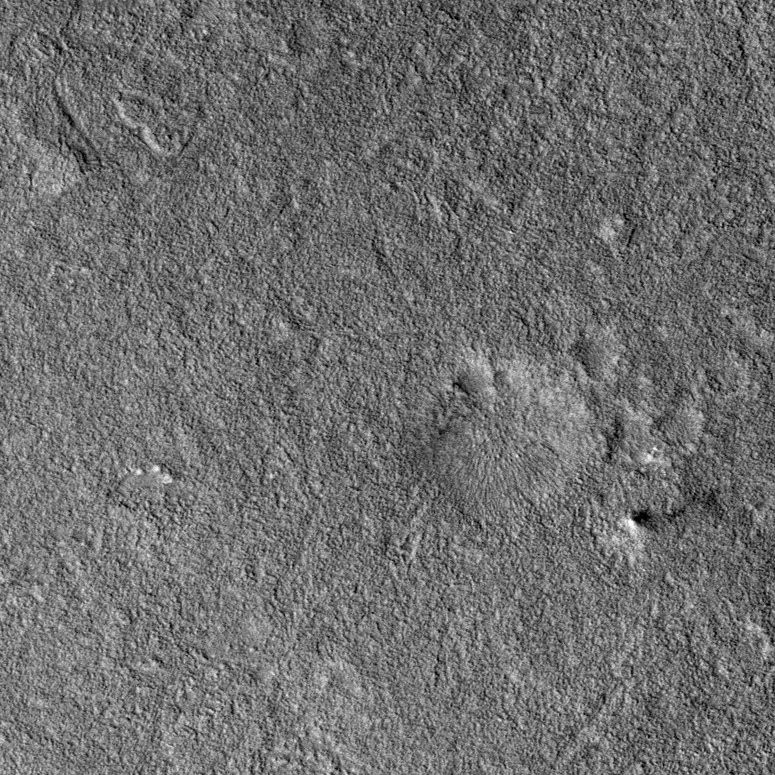
Label: dustdevil